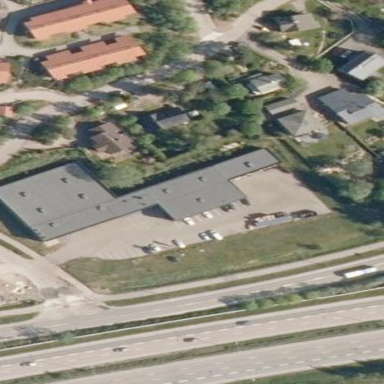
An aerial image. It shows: Industrial building used as car repair shop.